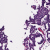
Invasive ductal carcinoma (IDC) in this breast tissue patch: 0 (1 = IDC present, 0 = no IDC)